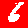
Digit: 6